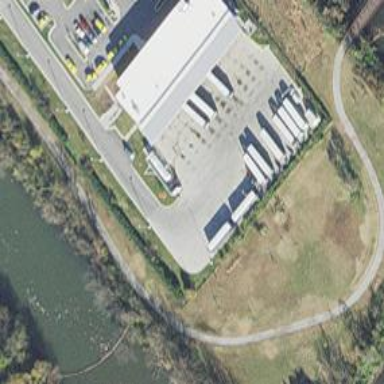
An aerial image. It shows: Transportation building serving as bus station.